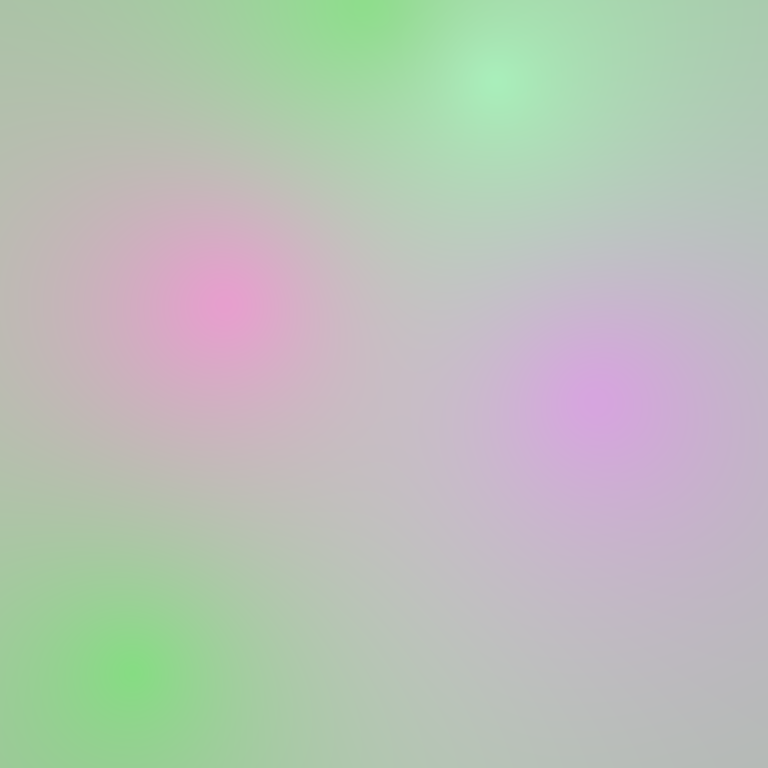
Abstract light effect, smooth blend from soft green to gentle pink, serene atmosphere, diffuse glow, no room, no furniture, no objects.